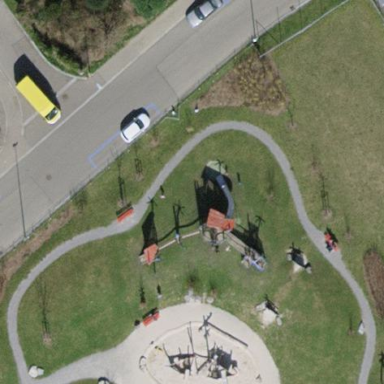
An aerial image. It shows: Playground with playhouse.